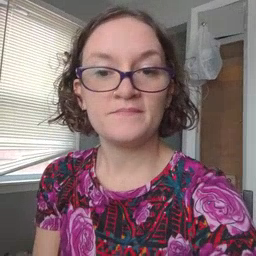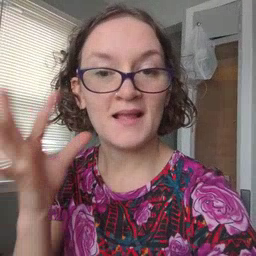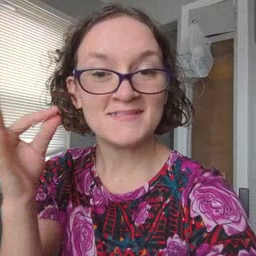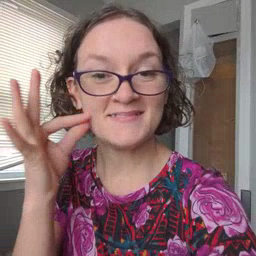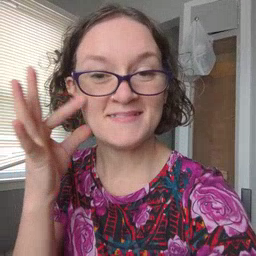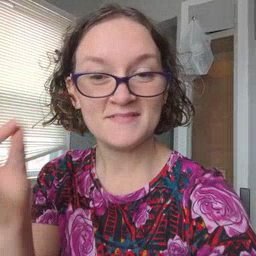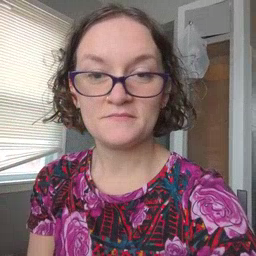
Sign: cat